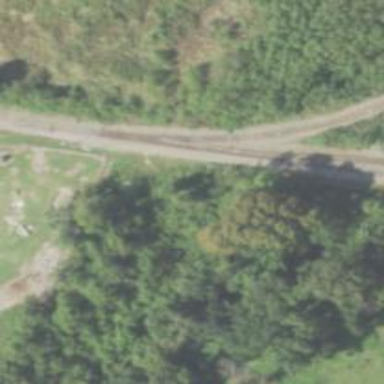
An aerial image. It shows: Railway spur junction.